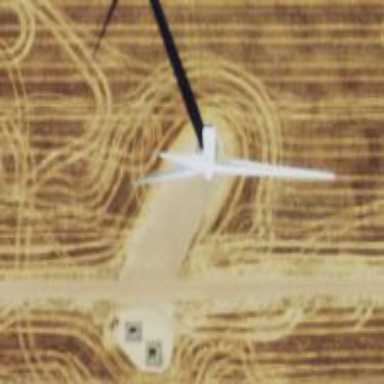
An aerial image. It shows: Wind generator powered by wind. The generator type is horizontal axis and it uses wind turbines.